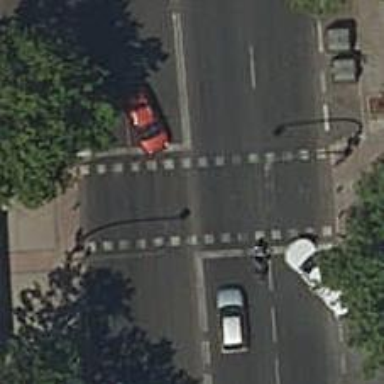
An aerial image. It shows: Road crossing with traffic signals.